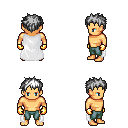
a pixel art fantasy rpg character, male body template, human, tanned skin, white cape, teal pants, white bedhead hairstyle, gold gloves, four views (front, back, left, right), 2x2 character sprite sheet, small pixel art, hard edges, no anti-aliasing